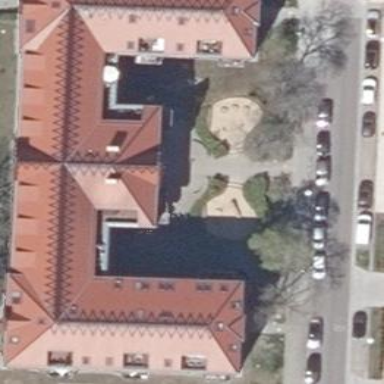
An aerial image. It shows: Historic apartment building with red hipped roof made of roof tiles. The overall building and roof color is also red.